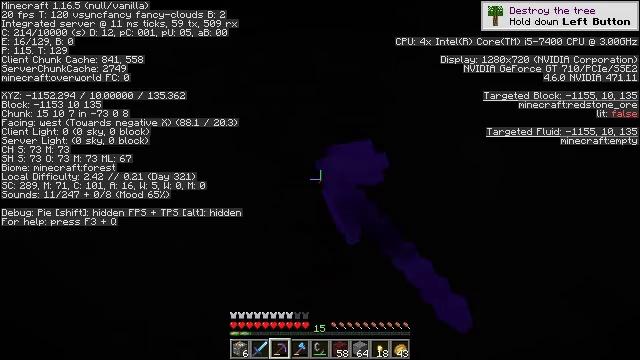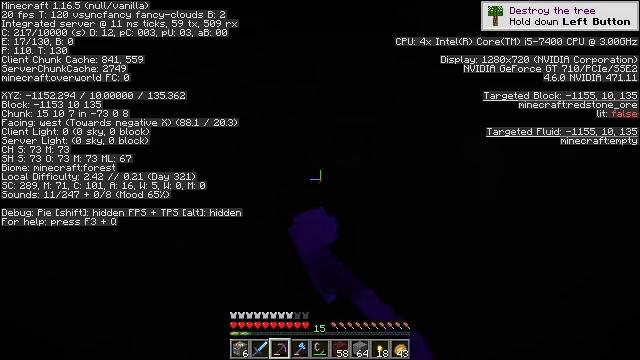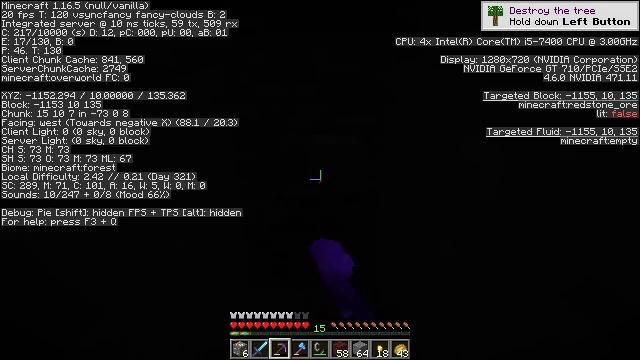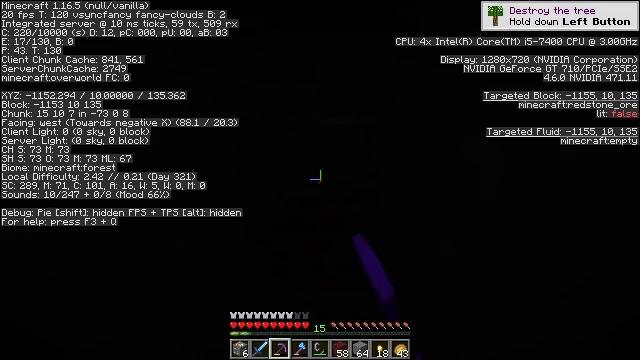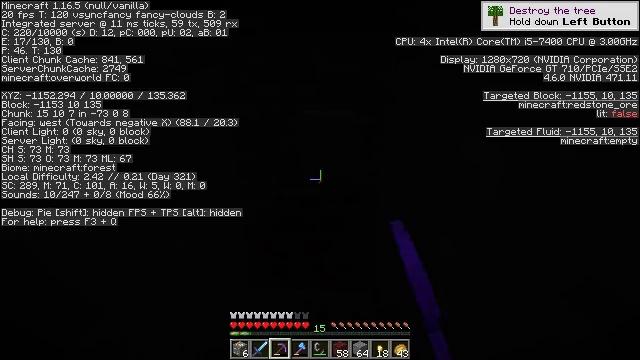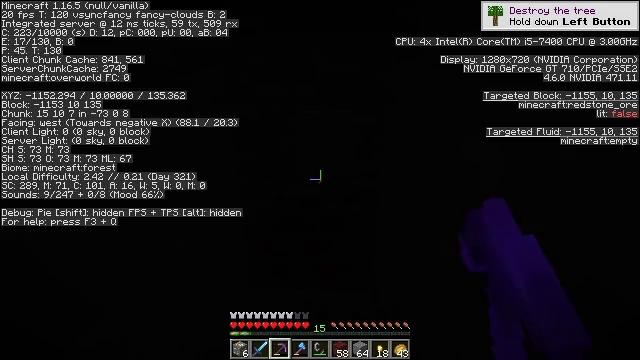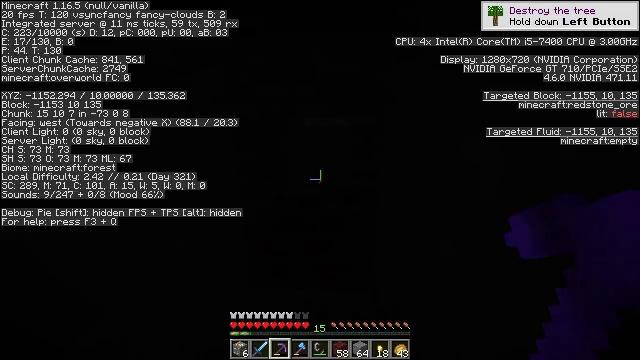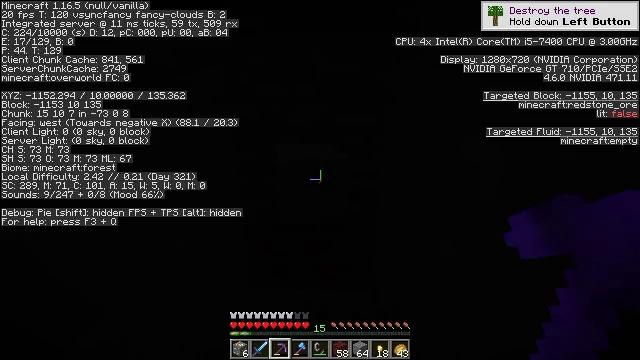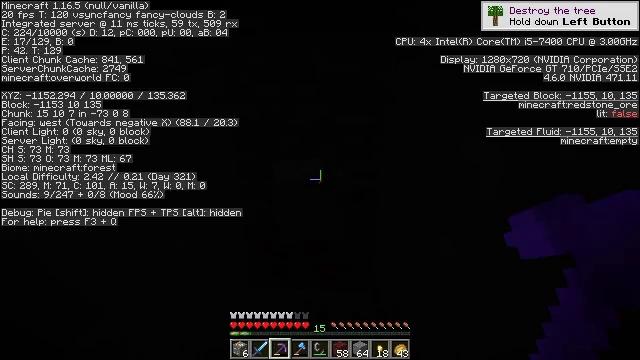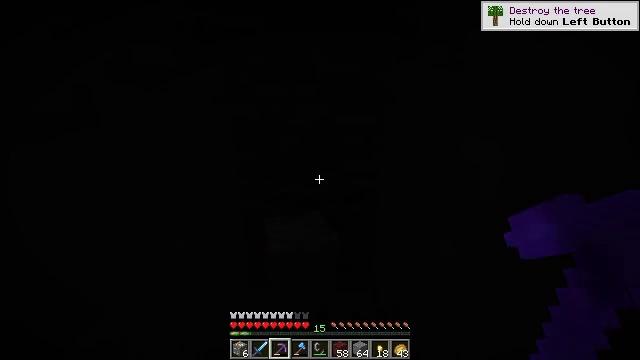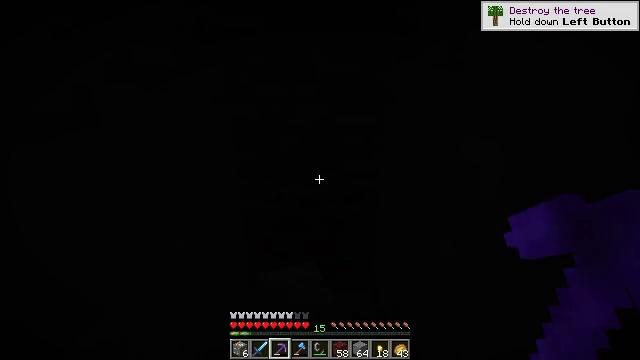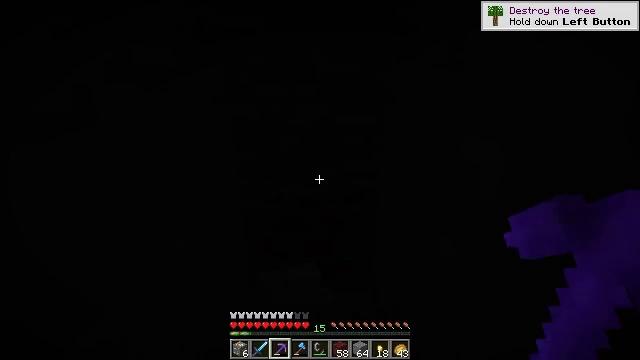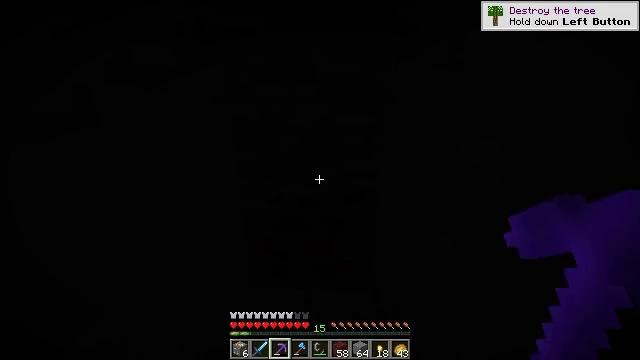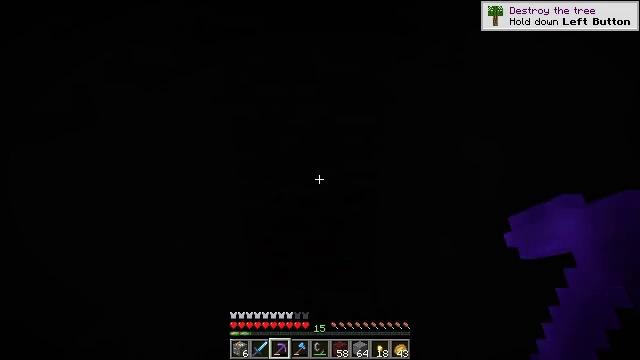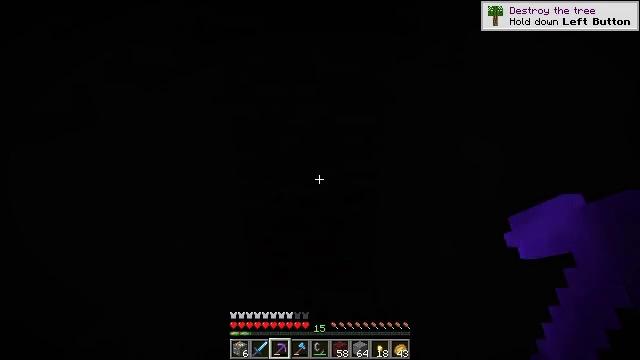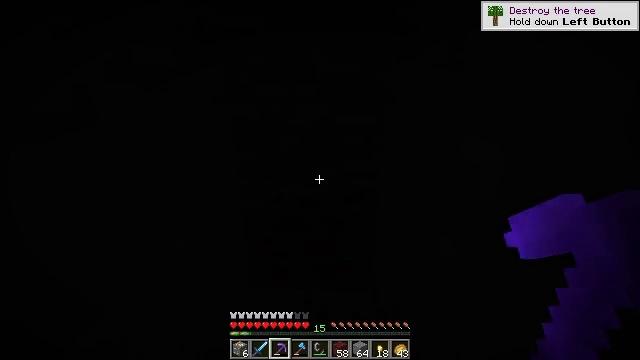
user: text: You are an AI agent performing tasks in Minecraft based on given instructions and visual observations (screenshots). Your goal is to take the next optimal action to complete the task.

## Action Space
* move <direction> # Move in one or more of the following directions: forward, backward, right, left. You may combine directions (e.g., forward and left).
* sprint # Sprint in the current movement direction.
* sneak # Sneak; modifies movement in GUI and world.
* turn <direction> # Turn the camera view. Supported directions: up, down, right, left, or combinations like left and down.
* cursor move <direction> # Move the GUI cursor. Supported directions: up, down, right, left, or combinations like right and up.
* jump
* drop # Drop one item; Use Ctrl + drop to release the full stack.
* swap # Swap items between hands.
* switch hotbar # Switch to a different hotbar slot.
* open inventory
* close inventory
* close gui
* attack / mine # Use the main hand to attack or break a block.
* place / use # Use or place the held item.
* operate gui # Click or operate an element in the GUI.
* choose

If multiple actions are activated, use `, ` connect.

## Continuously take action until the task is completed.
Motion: motion action
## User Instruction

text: Collect redstone ore for crafting and circuits.
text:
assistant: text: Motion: no_op
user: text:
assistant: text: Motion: no_op
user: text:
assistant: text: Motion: no_op
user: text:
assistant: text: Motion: no_op
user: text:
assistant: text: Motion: no_op
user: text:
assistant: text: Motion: no_op
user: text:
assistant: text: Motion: no_op
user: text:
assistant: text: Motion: no_op
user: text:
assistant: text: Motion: no_op
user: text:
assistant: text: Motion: no_op
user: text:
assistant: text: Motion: no_op
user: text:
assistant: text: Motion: no_op
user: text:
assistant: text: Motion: no_op
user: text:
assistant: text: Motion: no_op
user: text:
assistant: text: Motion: no_op
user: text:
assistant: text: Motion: no_op
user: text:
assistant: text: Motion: no_op
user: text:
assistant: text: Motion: no_op
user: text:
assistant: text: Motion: no_op
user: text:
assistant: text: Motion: turn down
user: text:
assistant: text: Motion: attack / mine
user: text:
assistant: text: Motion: attack / mine
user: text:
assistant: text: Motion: attack / mine
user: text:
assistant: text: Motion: attack / mine
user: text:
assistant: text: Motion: attack / mine
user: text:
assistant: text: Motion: attack / mine
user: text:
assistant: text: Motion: attack / mine
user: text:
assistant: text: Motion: attack / mine
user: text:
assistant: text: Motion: attack / mine
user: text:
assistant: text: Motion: attack / mine